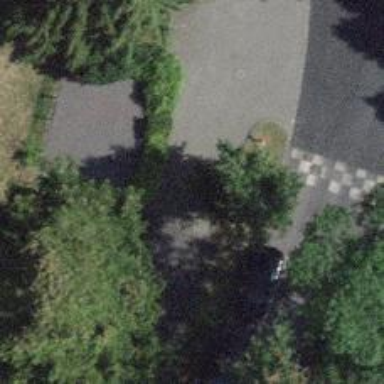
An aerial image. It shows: Gate.